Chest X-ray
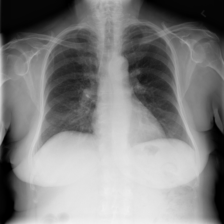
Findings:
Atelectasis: negative
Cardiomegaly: negative
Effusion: negative
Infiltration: negative
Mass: negative
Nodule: negative
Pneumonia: negative
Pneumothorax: negative
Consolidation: negative
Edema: negative
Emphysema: negative
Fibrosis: negative
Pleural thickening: negative
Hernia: negative